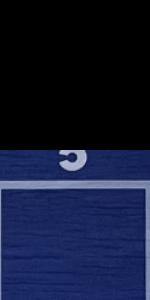
Label: Empty